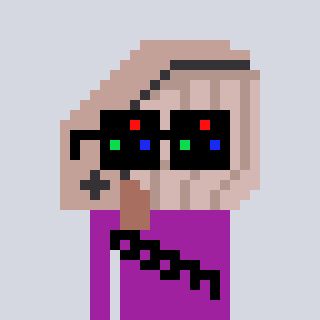
a pixel art character with square black sunglasses, a whale-shaped head and a magenta-colored body on a cool background